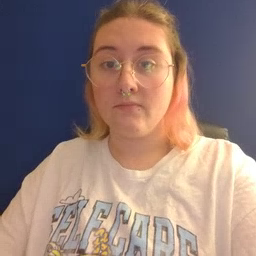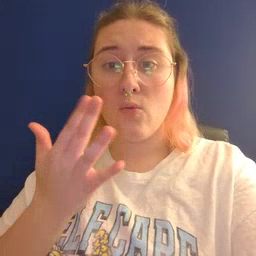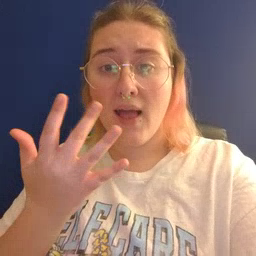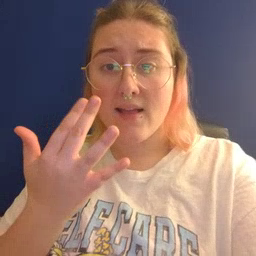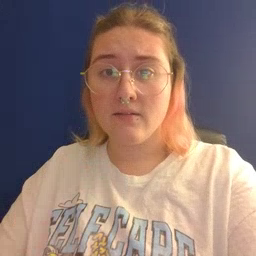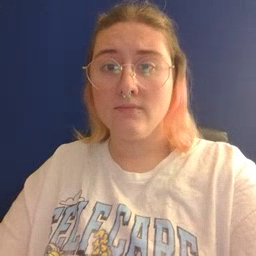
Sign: wait